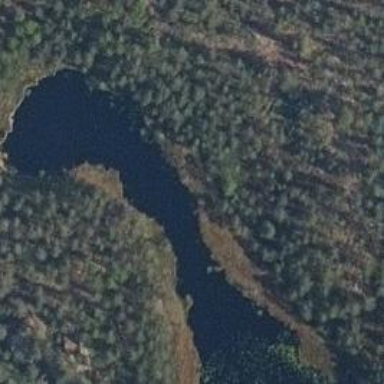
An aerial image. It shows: Beautiful lake surrounded by nature.